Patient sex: M
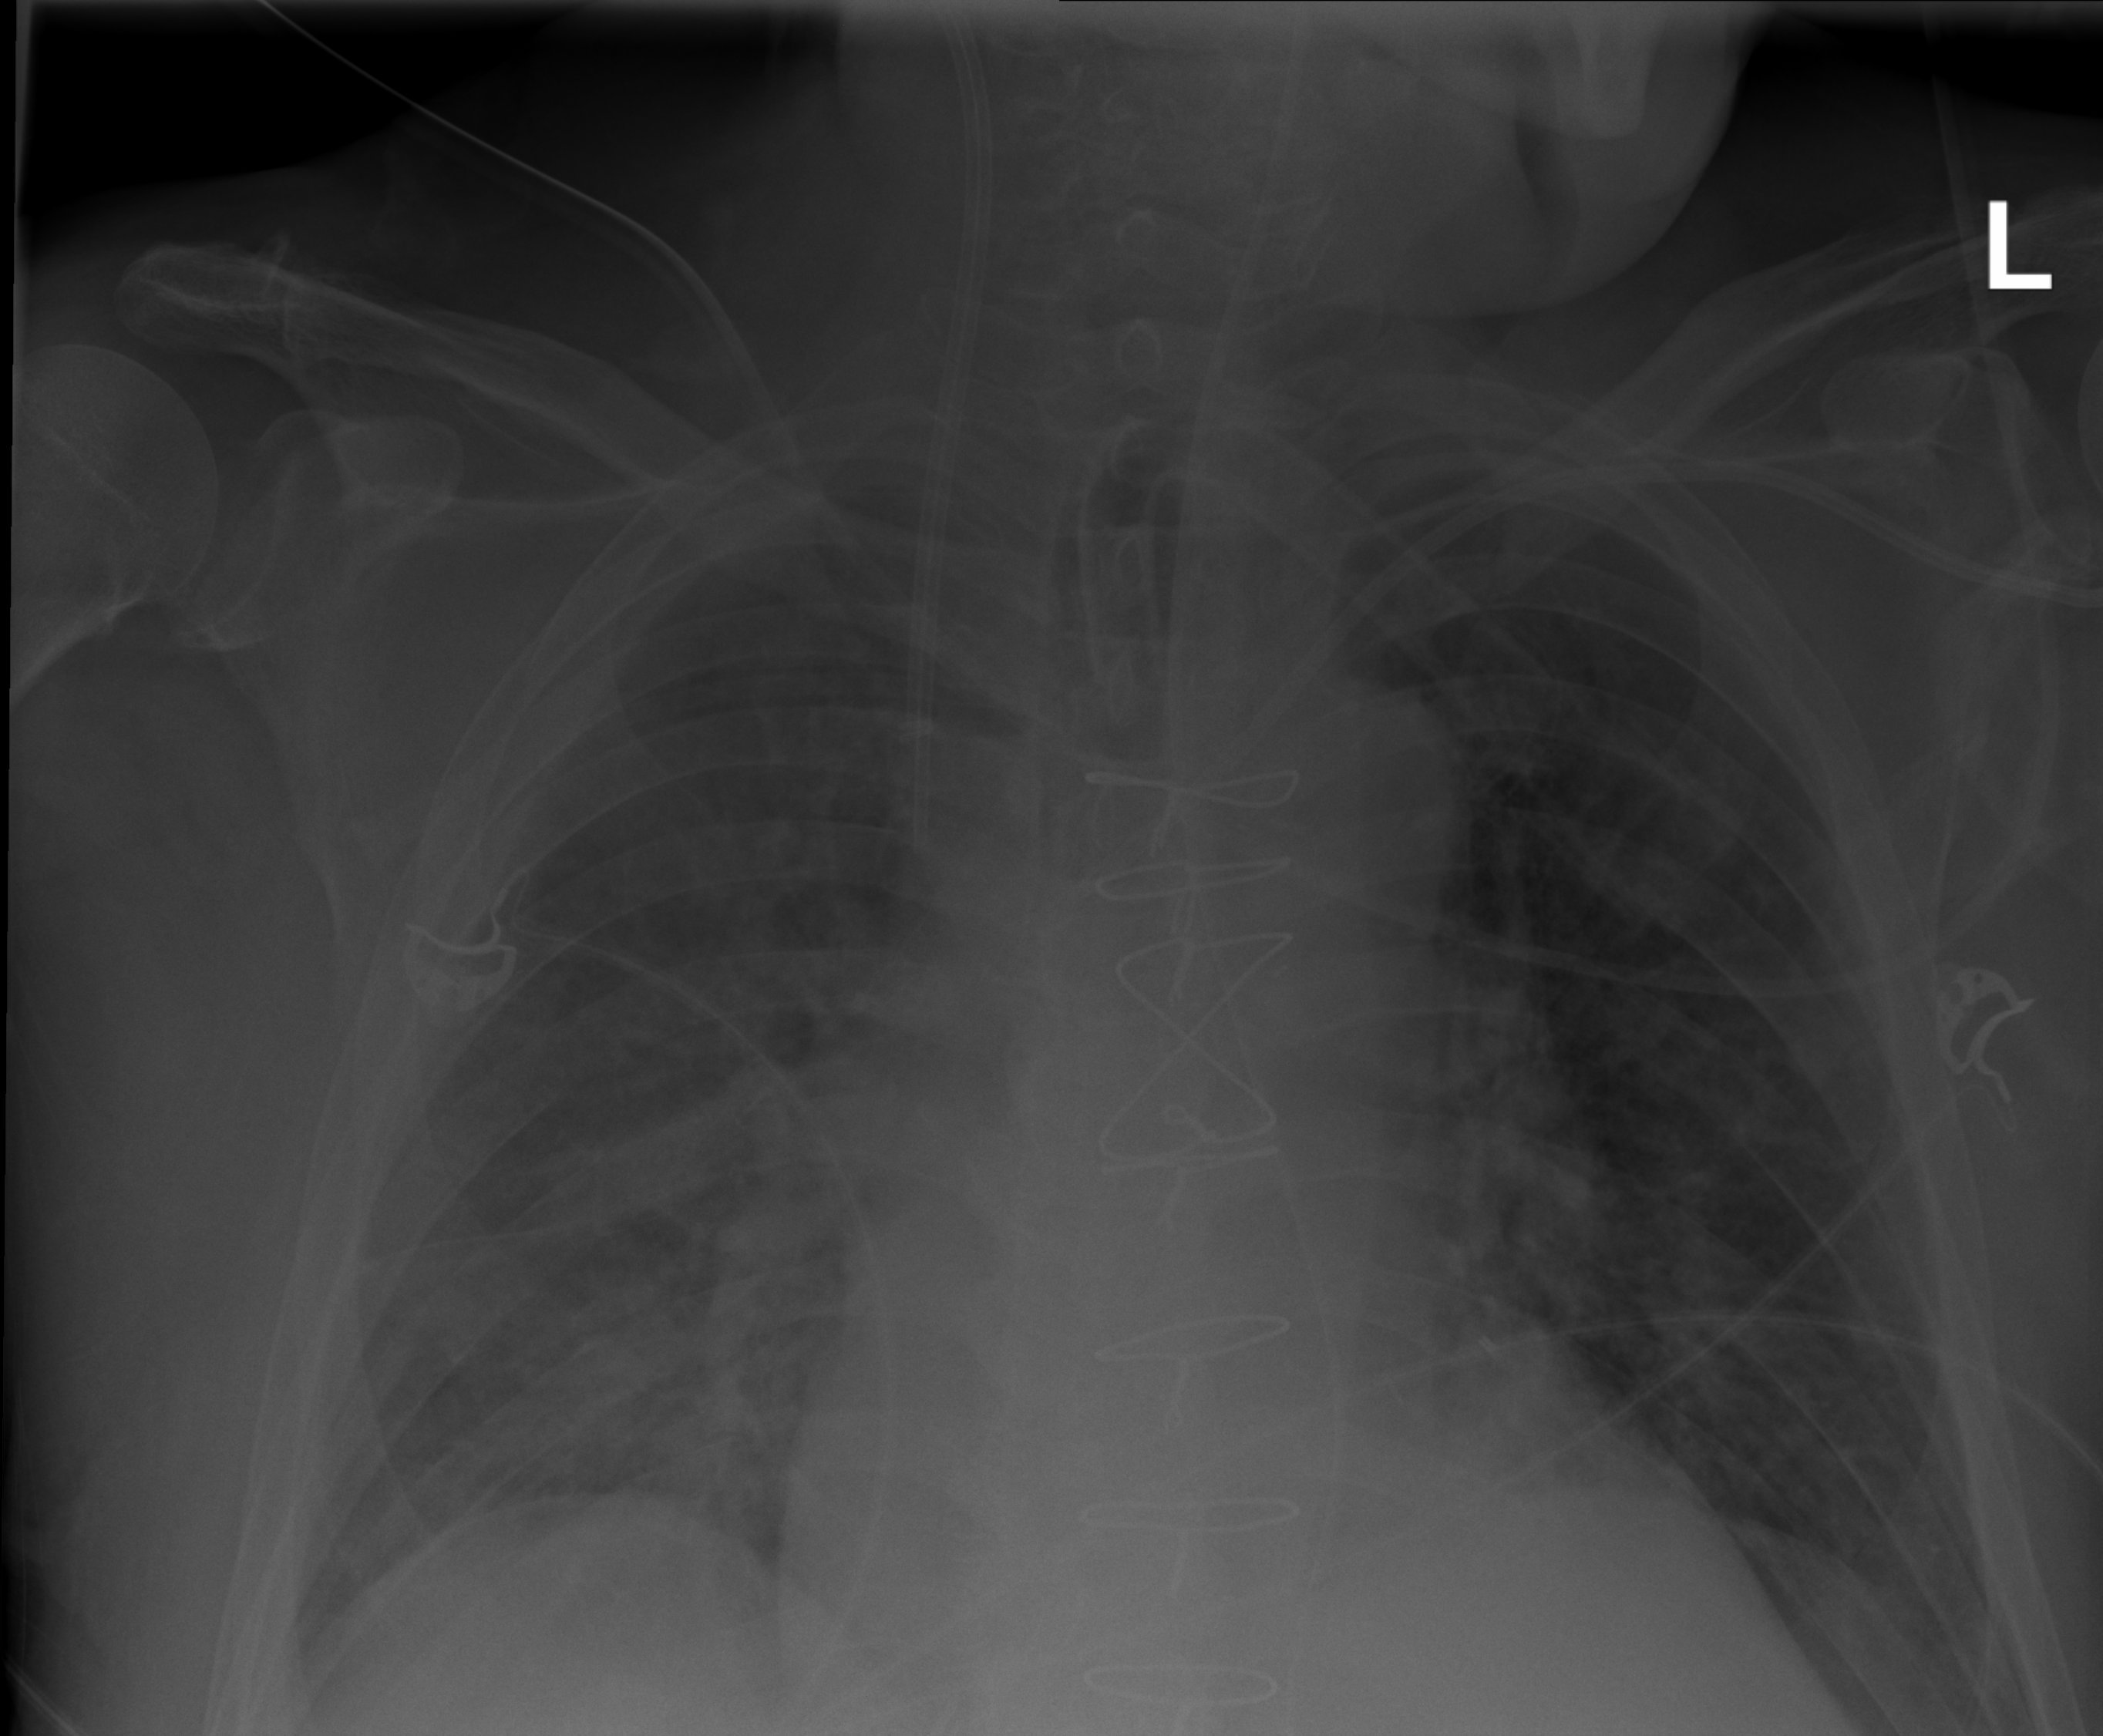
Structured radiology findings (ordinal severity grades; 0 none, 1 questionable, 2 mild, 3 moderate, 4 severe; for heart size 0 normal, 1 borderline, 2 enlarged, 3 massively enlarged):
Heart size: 2
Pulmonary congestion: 2
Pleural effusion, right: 3
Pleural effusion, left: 1
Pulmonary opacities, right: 1
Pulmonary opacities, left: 1
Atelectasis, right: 2
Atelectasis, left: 2